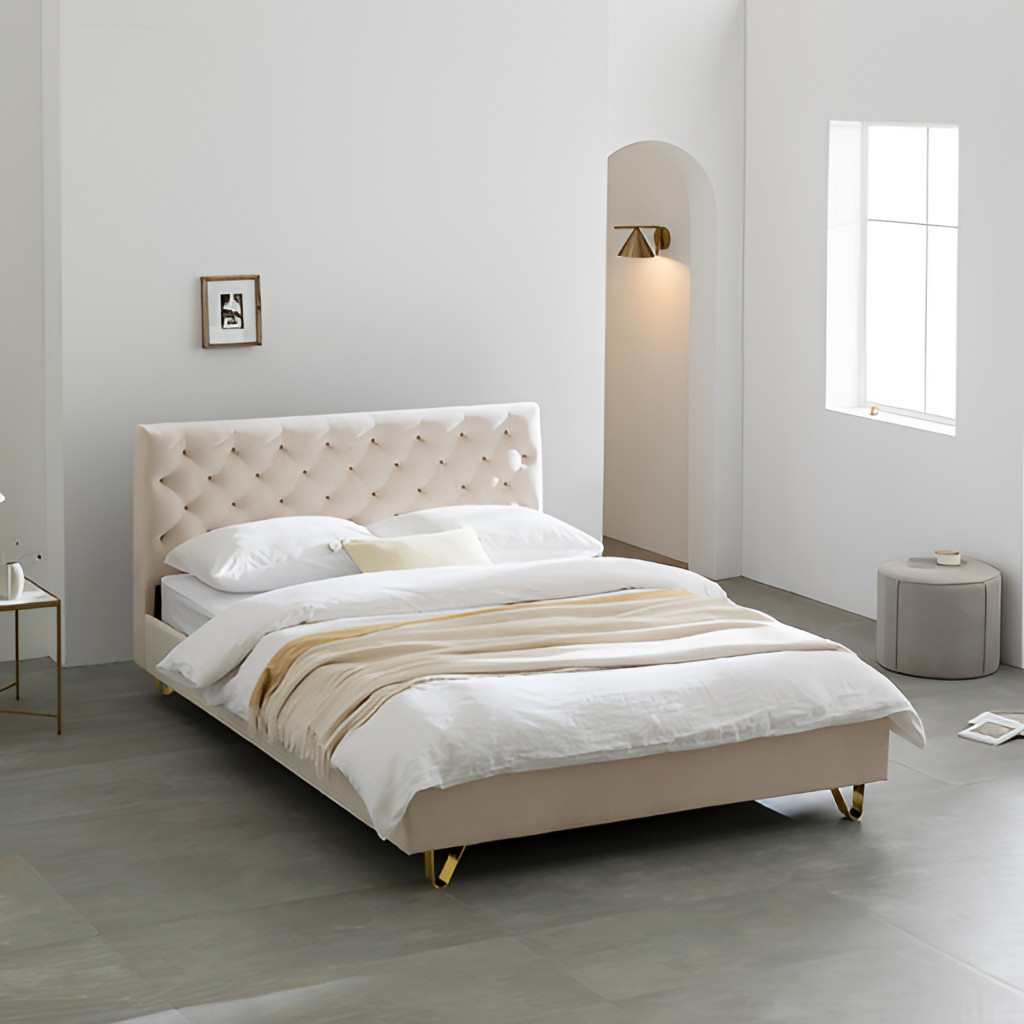
fabric bed, bedroom, modern, paint wallpaper, with solid pattern, gray tile flooring, with large square pattern